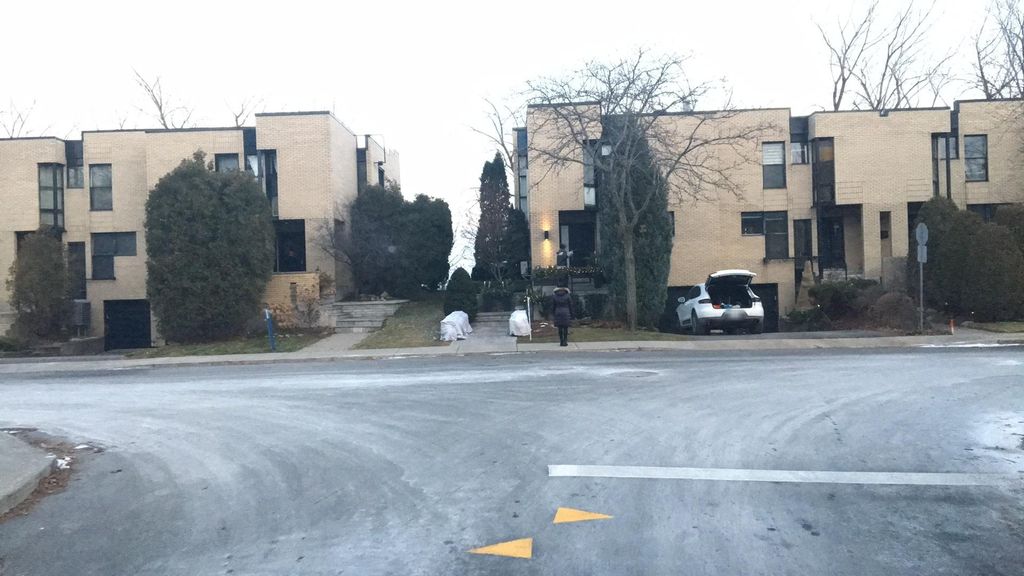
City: montreal